Question: I have made a Bezier Shape in kinetic js with control points on it vertices. the code allows the user to drag the starting, ending and control points thereby modifying the shape of the curve like shown below.

The link to the js fiddle containing the above code is <URL>
Code for the anchor points is
'''
var room = new Kinetic.Shape({
x: 0,
y: 0,
width: 100,
height: 100,
stroke: "black",
fill: 'ivory',
drawFunc: function (context) {
var x = this.x();
var y = this.y();
var w = this.width();
var h = this.height();
var trX = anchorTR.x();
var trY = anchorTR.y();
var brX = anchorBR.x();
var brY = anchorBR.y();
var blX = anchorBL.x();
var blY = anchorBL.y();
var tlX = anchorTL.x();
var tlY = anchorTL.y();
context.beginPath();
context.moveTo(tlX, tlY);
// top
context.bezierCurveTo(x + w / 3, y, x + w * 2 / 3, y, trX, trY);
// right
context.bezierCurveTo(x + w, y + h / 3, x + w, y + h * 2 / 3, brX, brY);
// bottom
context.bezierCurveTo(x + w * 2 / 3, y + h, x + w / 3, y + h, blX, blY);
// left
context.bezierCurveTo(x, y + h * 2 / 3, x, y + h / 3, tlX, tlY);
context.closePath();
context.fillStrokeShape(this);
}
});
g.add(room);
var anchorTR = new Kinetic.Circle({
x: 100,
y: 0,
radius: 8,
fill: "green",
stroke: 'black',
strokeWidth: 1,
draggable: true
});
g.add(anchorTR);
var anchorBR = new Kinetic.Circle({
x: 100,
y: 100,
radius: 8,
fill: "green",
stroke: 'black',
strokeWidth: 1,
draggable: true
});
g.add(anchorBR);
var anchorBL = new Kinetic.Circle({
x: 0,
y: 100,
radius: 8,
fill: "green",
stroke: 'black',
strokeWidth: 1,
draggable: true
});
g.add(anchorBL);
var anchorTL = new Kinetic.Circle({
x: 0,
y: 0,
radius: 8,
fill: "green",
stroke: 'black',
strokeWidth: 1,
draggable: true
});
g.add(anchorTL);
layer.draw();
'''
Currently i'm defining multiple kinetic circles for the anchor points and multiple variables for positioning the anchor points.I'm trying to optimize the code in such a way that i can reuse the code multiple times without using loops but not being able to..Please help..
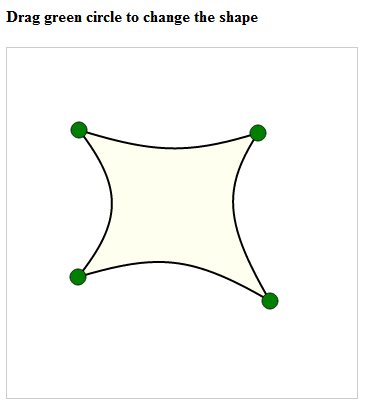
Answer: - Put the code that creates a group & room into a function and return the new room from that function.- Put the code that creates an anchor into a function and return the new anchor from that function.- Attach references to a room's anchors to the room node itself.

Here's a refactoring of the code and a Demo: <URL>
'''
<!DOCTYPE html>
<html>
<head>
<meta charset="utf-8">
<title>Prototype</title>
<script type="text/javascript" src="http://code.jquery.com/jquery.min.js"></script>
<script src="http://d3lp1msu2r81bx.cloudfront.net/kjs/js/lib/kinetic-v5.0.1.min.js"></script>
<style>
body{padding:20px;}
#container{
border:solid 1px #ccc;
margin-top: 10px;
width:350px;
height:350px;
}
</style>
<script>
$(function(){
var stage = new Kinetic.Stage({
container: 'container',
width: 350,
height: 350
});
var layer = new Kinetic.Layer();
stage.add(layer);
var room1=makeRoom(50,50,50,50);
var room2=makeRoom(150,150,50,50);
function makeRoom(x,y,w,h){
var g=new Kinetic.Group({x:x,y:y,draggable:true});
layer.add(g);
var room=new Kinetic.Shape({
x:0,
y:0,
width:w,
height:h,
stroke:"blue",
fill: 'red',
drawFunc: function(context) {
var x=this.x();
var y=this.y();
var w=this.width();
var h=this.height();
var tlX=this.anchorTL.x();
var tlY=this.anchorTL.y();
context.beginPath();
context.moveTo(tlX,tlY);
// top
context.bezierCurveTo(x+w/3,y, x+w*2/3,y, this.anchorTR.x(),this.anchorTR.y());
// right
context.bezierCurveTo(x+w,y+h/3, x+w,y+h*2/3, this.anchorBR.x(),this.anchorBR.y());
// bottom
context.bezierCurveTo(x+w*2/3,y+h, x+w/3,y+h, this.anchorBL.x(),this.anchorBL.y());
// left
context.bezierCurveTo(x,y+h*2/3, x,y+h/3, tlX,tlY);
context.closePath();
context.fillStrokeShape(this);
}
});
g.add(room);
room.anchorTR=makeAnchor(w,0,g);
room.anchorBR=makeAnchor(w,h,g);
room.anchorBL=makeAnchor(0,h,g);
room.anchorTL=makeAnchor(0,0,g);
layer.draw();
}
function makeAnchor(x,y,group){
var anchor=new Kinetic.Circle({
x:x,
y:y,
radius:8,
fill:"green",
stroke: 'black',
strokeWidth: 1,
draggable: true
});
group.add(anchor);
anchor.moveToTop();
return(anchor);
}
}); // end $(function(){});
</script>
</head>
<body>
<h4>Drag green circle to change red rect</h4>
<div id="container"></div>
</body>
</html>
'''